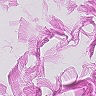
Metastatic tissue present: no